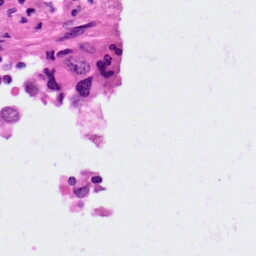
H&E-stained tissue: Lung